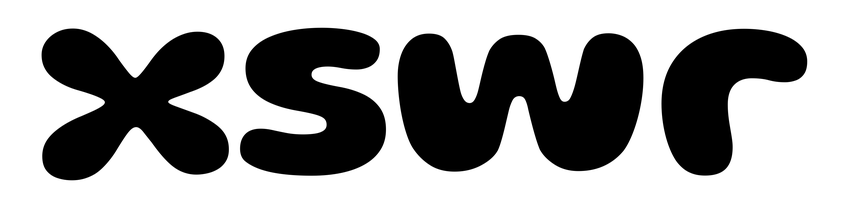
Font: Gluten_Bold